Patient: sex M, age 47
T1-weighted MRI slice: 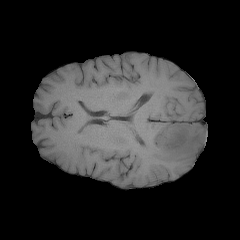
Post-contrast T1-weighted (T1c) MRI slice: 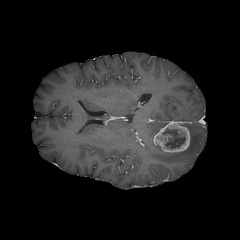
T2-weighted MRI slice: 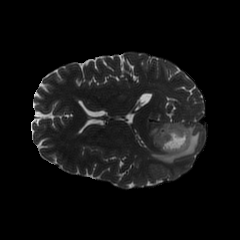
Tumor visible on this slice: yes
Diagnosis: Glioblastoma, IDH-wildtype
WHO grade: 4